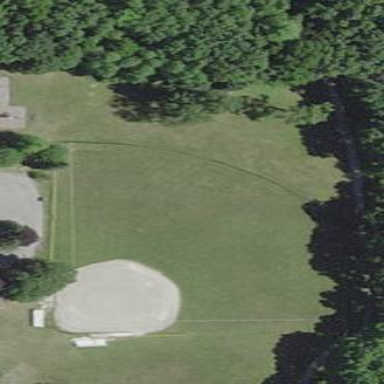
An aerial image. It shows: Baseball or softball pitch for leisure land sports.